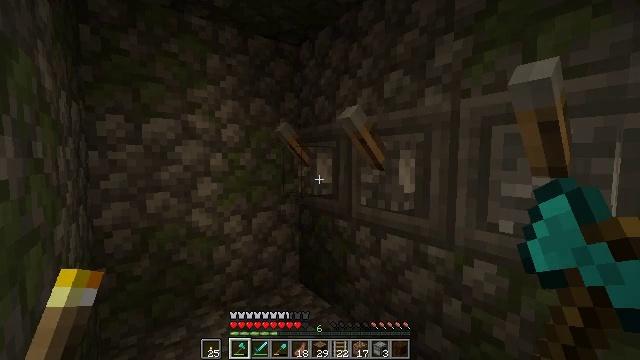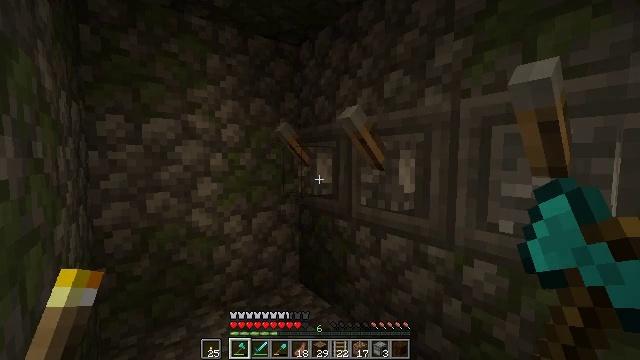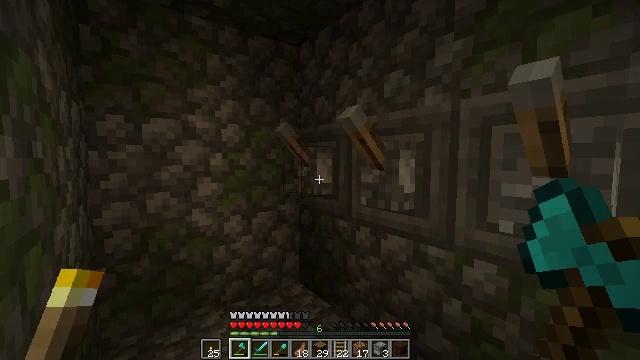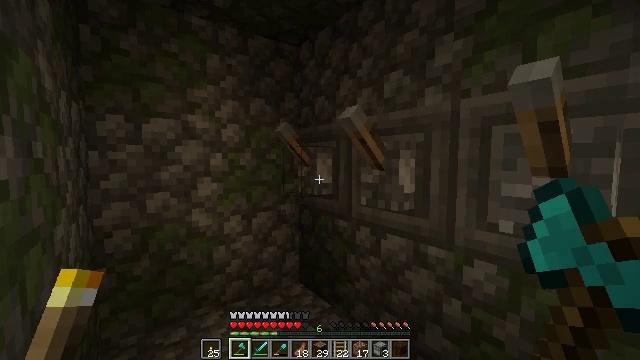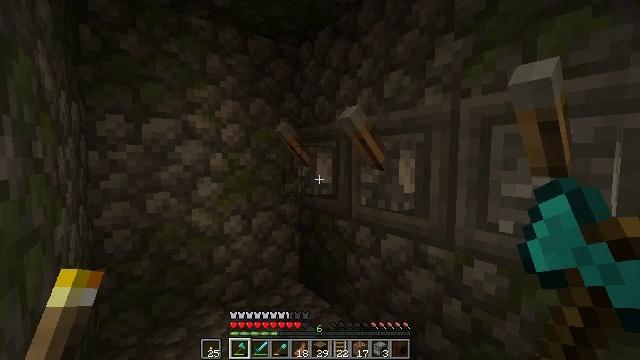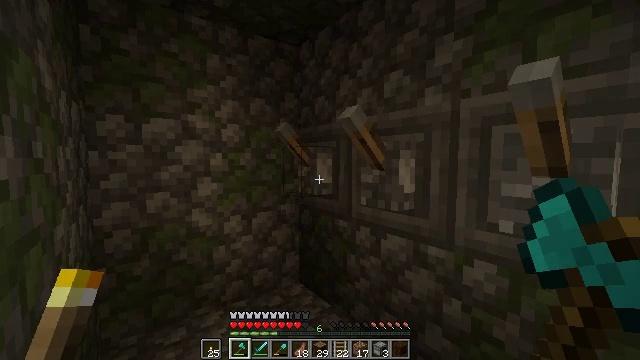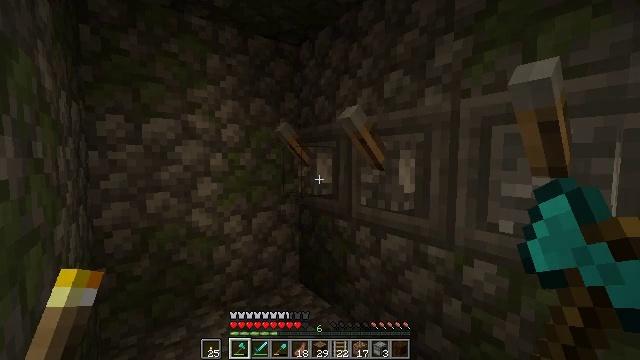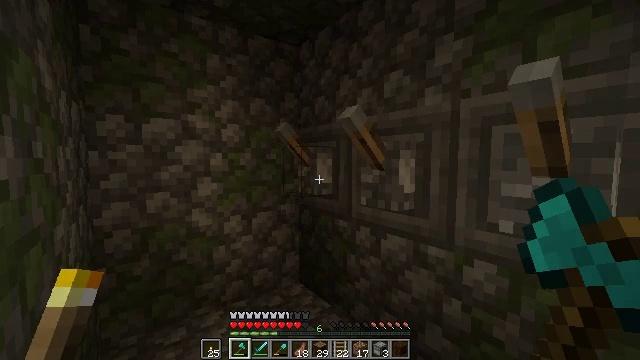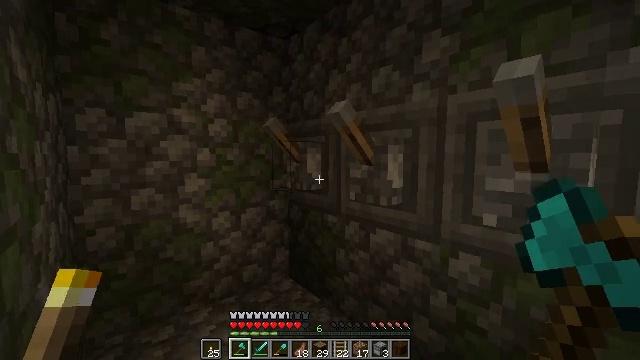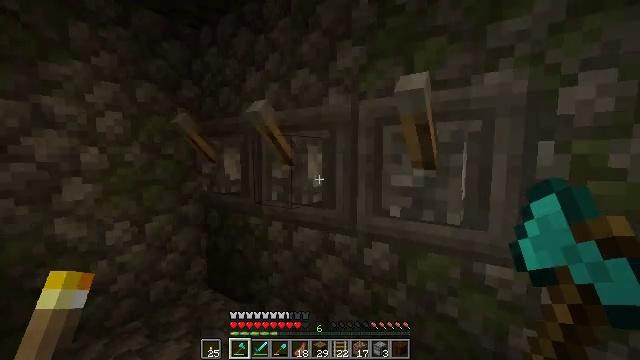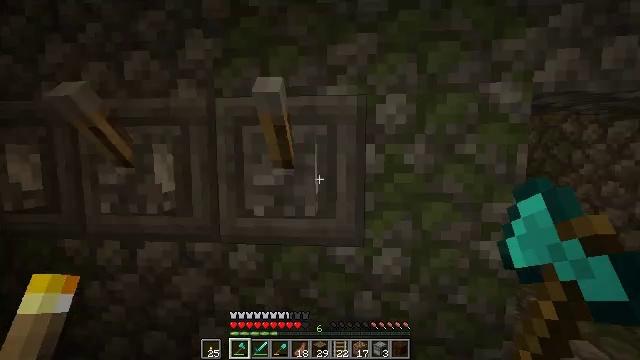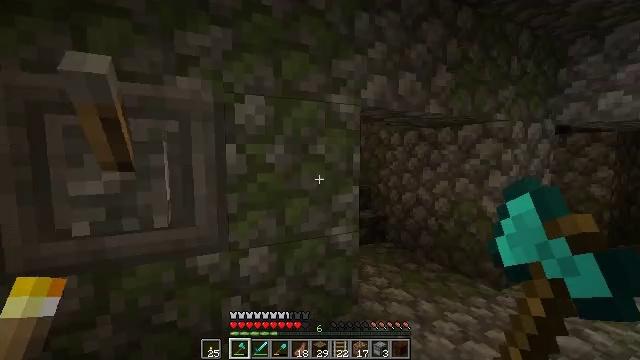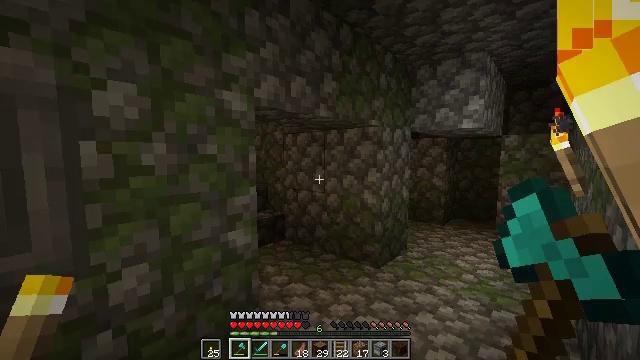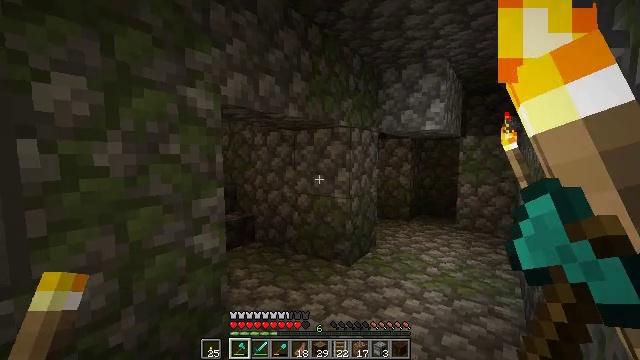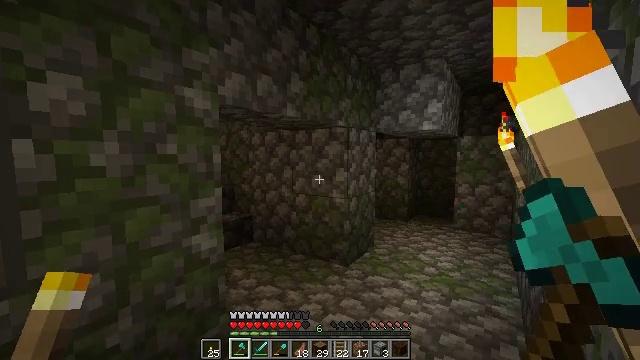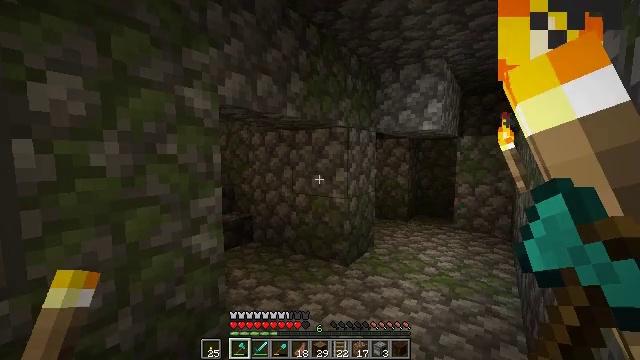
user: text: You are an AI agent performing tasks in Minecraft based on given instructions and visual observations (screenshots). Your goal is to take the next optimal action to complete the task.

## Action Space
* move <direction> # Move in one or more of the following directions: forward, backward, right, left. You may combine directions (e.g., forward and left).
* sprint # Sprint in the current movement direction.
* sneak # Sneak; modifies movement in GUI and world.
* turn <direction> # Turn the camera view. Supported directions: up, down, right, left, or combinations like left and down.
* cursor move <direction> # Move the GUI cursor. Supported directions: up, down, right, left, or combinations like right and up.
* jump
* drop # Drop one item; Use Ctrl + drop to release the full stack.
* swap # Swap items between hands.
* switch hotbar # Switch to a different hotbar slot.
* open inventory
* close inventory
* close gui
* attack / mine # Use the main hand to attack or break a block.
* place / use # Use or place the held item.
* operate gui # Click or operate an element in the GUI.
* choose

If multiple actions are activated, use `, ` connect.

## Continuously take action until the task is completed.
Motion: motion action
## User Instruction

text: Mine the tripwire hook.
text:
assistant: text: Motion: no_op
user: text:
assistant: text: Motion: no_op
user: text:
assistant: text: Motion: no_op
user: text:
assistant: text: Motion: no_op
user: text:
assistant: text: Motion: no_op
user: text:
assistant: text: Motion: no_op
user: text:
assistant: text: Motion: no_op
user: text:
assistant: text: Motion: turn right and down
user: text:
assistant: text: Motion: turn right
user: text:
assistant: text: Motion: turn right
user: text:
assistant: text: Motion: turn right
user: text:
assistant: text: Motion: turn right
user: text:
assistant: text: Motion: turn right
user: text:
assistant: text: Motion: no_op
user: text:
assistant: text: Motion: no_op
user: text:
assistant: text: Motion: no_op
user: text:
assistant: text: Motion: no_op
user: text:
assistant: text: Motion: no_op
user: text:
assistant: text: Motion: move forward, turn right
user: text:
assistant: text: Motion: move forward, turn right and down
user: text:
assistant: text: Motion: move forward, turn right
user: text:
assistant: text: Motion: move forward
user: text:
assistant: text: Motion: move forward
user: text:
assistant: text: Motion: move forward
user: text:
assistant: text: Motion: move forward
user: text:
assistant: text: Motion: move forward
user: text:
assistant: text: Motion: move forward
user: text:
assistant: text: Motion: move forward
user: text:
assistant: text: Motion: move forward
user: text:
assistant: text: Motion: move forward